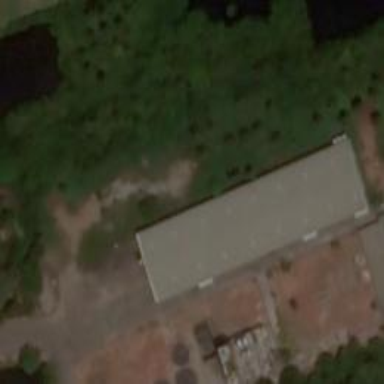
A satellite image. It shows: Industrial building.